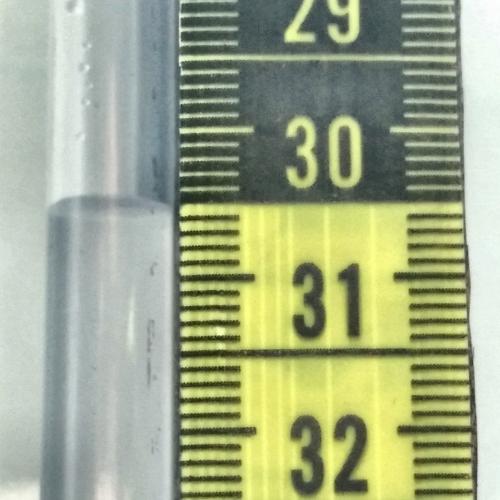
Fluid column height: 30.5 cm